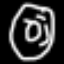
Label: donut